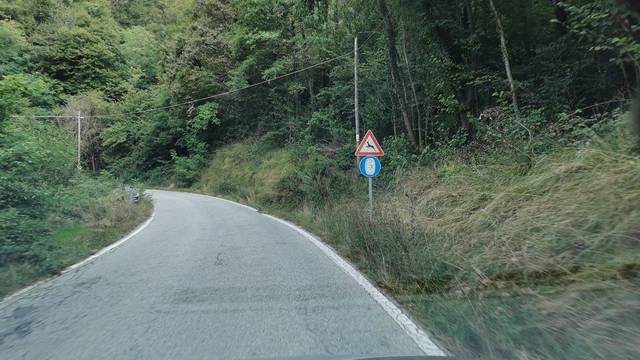
Region: Italy
Coordinates: 45.29, 7.501